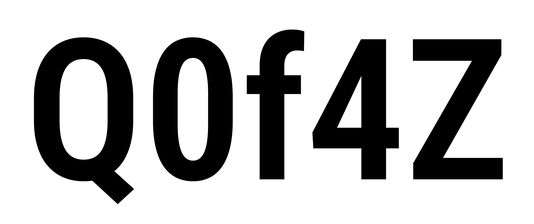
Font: Roboto_Condensed_SemiBold